Field crop: tomato
Growth stage: 2
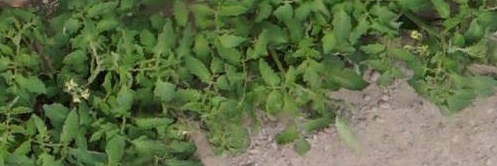
Species: tomato